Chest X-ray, PA view. Patient: 54 years old, sex M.
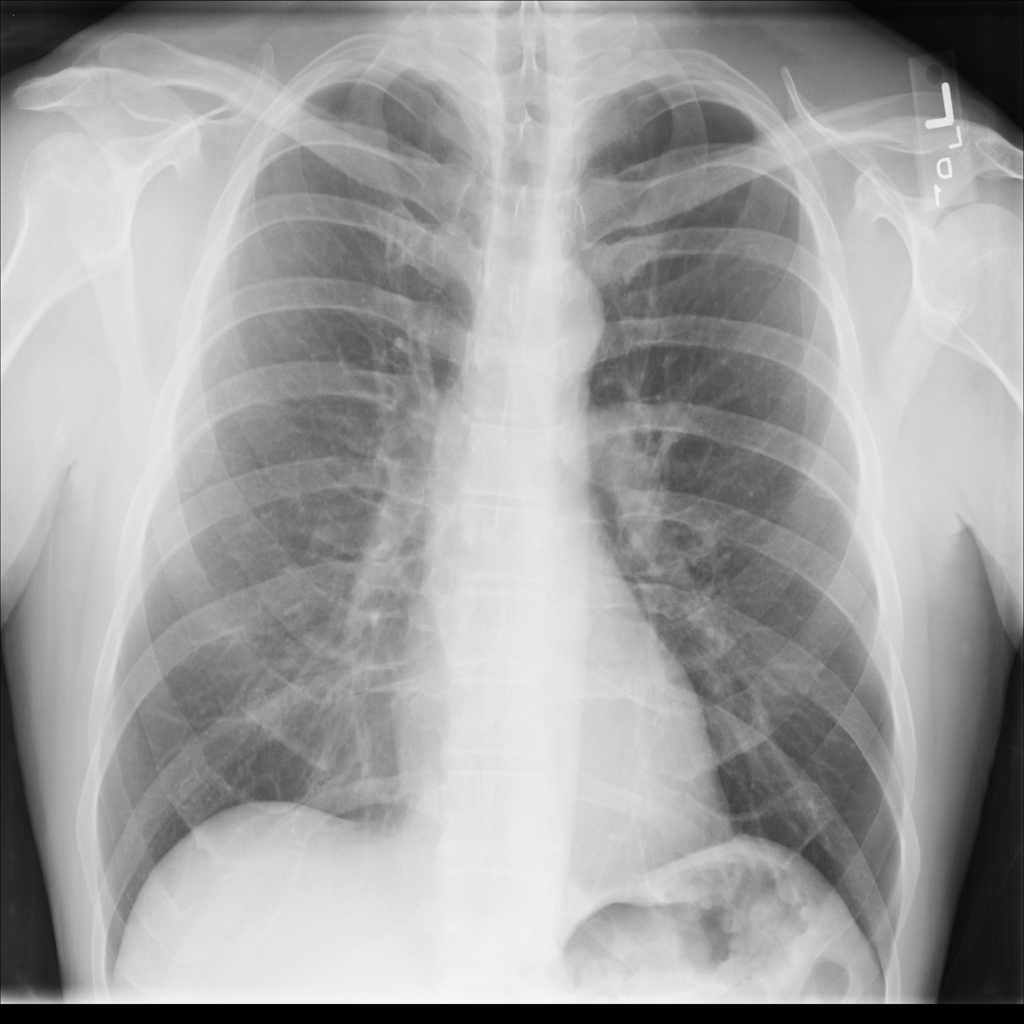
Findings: No Finding